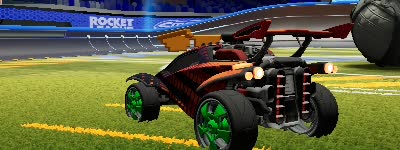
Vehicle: octane